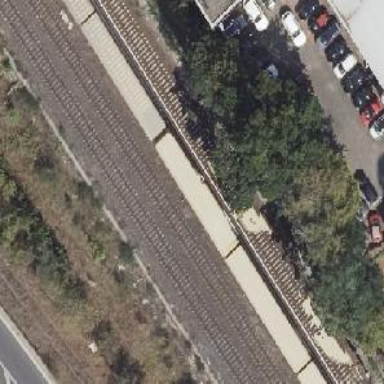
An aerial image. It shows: Solitary milestone along the railway.